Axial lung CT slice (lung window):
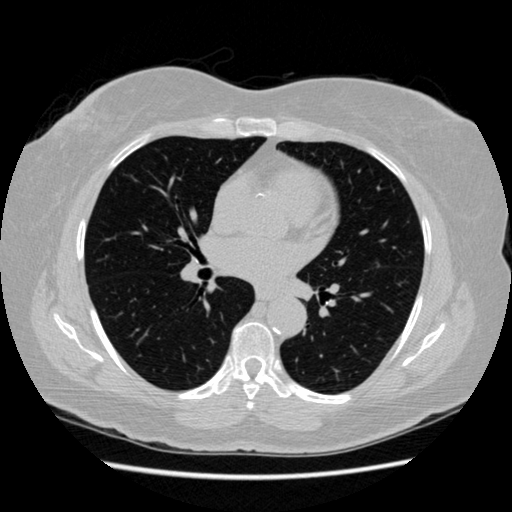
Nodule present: no